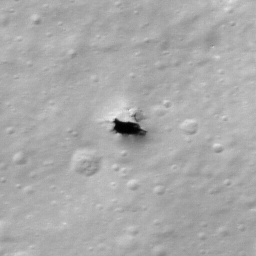
Pit: Stevinus 16
Host crater: Stevinus
Host type: impact_melt
Lunar coordinates: latitude -32.182, longitude 54.594